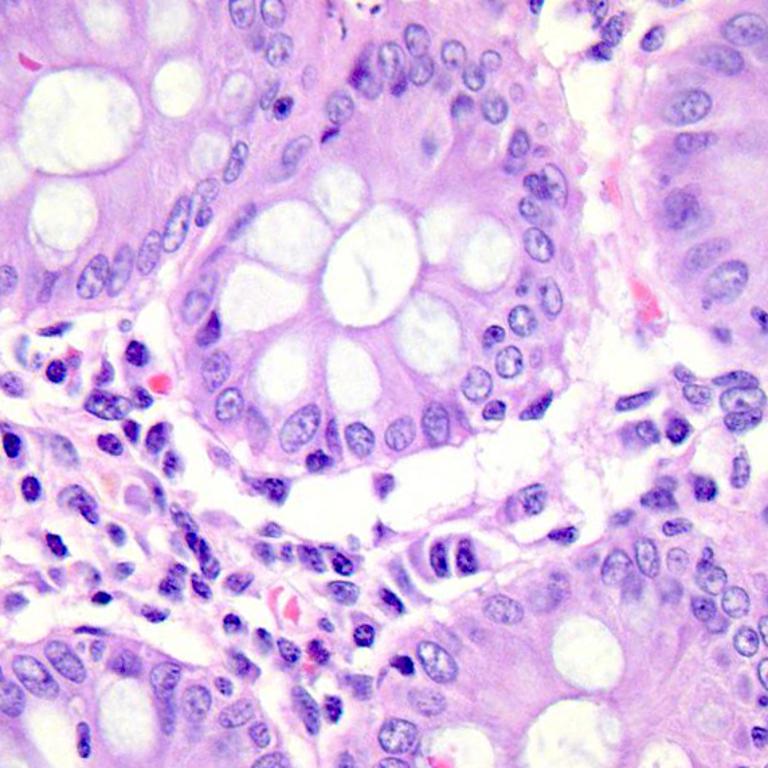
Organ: colon
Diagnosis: benign